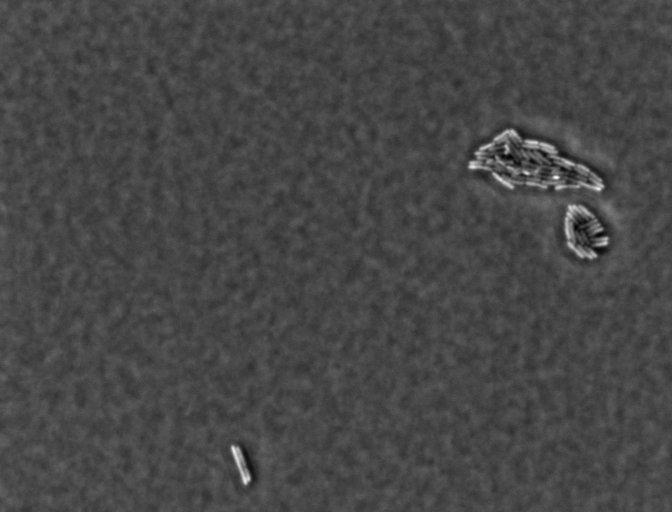
Salmonella enterica Typhimurium